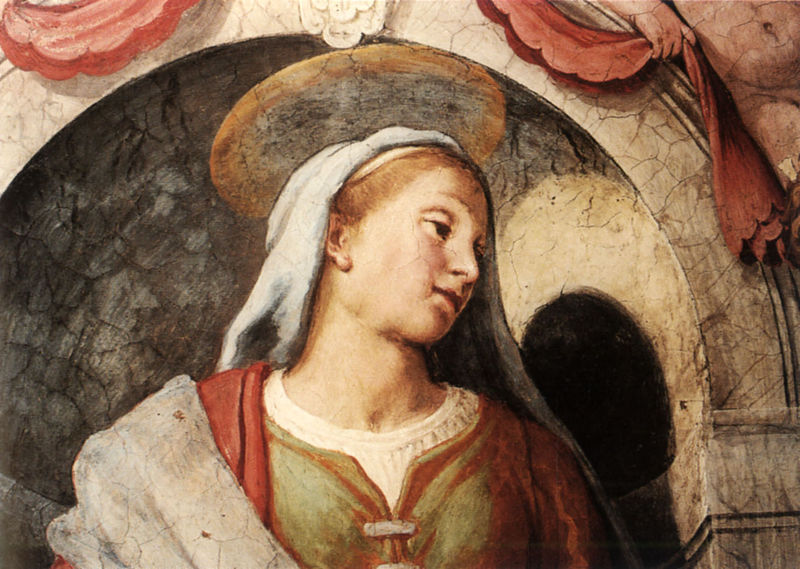
Titel: Hl. Dafrosa
Künstler: Agostino Ciampelli
Standort: Rom, Kirche St. Bibiana (EU - I - Latium)
Schlagwörter: hand, kopf, schatten, umhang, weiß, grün, mädchen, ausschnitt, bunt, frau, hintergrund, kleid, nase, ohr, blick, gebäude, rot, schleier, tuch, hemd, jung, arm, augen, bluse, stein, hals, vorhang, kirche, gewand, haare, girlande, brustbild, knopf, putte, relief, bogen, mauer, rundbogen, erhaben, kopftuch, detail, wandmalerei, edel, schnalle, nische, torbogen, schein, heiligenschein, halbprofil, nimbus, mittelalter, heilige, fresko, golden, maria, madonna, neigung, schließe, göttlich, gemme, himmlisch, hintergrud, unmenschlich, götlich